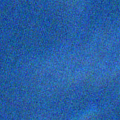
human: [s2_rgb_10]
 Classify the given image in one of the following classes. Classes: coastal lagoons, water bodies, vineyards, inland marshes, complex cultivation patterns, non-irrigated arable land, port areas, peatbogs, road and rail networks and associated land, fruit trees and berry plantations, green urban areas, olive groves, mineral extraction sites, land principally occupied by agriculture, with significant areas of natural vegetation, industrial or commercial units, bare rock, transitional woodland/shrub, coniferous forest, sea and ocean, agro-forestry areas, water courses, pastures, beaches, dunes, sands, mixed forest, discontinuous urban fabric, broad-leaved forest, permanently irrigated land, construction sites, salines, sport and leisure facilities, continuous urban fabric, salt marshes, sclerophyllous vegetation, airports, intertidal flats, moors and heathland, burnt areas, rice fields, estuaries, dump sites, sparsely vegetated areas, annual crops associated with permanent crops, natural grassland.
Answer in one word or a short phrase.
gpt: sea and ocean